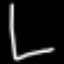
Label: square